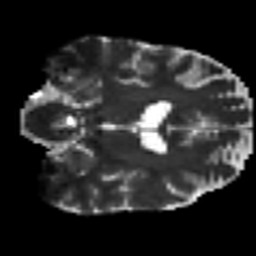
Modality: T2w
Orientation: coronal
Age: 49
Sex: female
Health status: ill
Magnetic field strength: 3 T
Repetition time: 8.4 s
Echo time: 0.0926 s